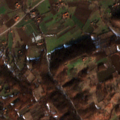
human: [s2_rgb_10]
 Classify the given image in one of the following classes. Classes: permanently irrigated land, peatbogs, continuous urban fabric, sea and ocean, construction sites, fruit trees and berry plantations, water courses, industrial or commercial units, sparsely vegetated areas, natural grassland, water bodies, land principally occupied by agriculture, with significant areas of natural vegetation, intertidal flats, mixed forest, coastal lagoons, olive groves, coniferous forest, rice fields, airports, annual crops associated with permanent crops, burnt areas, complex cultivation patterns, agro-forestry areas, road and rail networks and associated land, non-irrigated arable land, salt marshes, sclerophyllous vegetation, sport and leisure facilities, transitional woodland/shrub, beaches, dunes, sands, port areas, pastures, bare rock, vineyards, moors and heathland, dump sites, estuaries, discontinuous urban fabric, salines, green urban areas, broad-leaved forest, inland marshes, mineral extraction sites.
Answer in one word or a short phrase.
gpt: non-irrigated arable land, complex cultivation patterns, land principally occupied by agriculture, with significant areas of natural vegetation, broad-leaved forest